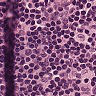
Metastatic tissue present: no